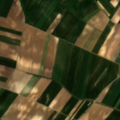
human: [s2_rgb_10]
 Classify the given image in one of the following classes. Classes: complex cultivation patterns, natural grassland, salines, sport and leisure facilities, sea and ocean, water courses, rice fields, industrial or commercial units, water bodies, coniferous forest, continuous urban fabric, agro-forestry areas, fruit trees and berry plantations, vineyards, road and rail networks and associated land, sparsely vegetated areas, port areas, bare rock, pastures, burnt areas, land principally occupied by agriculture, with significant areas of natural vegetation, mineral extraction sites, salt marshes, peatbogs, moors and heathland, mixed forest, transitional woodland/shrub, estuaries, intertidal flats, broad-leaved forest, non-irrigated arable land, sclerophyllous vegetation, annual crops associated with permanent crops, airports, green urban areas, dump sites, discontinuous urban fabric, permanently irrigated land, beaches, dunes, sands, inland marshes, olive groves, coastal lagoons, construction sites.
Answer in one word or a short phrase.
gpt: non-irrigated arable land